Question: can someone say me how to set up a icon mode for my listViewe in qml?
like this:

I know that this mode is available in the c++ version of the listview ('setListMode')but in qml?
Greetings
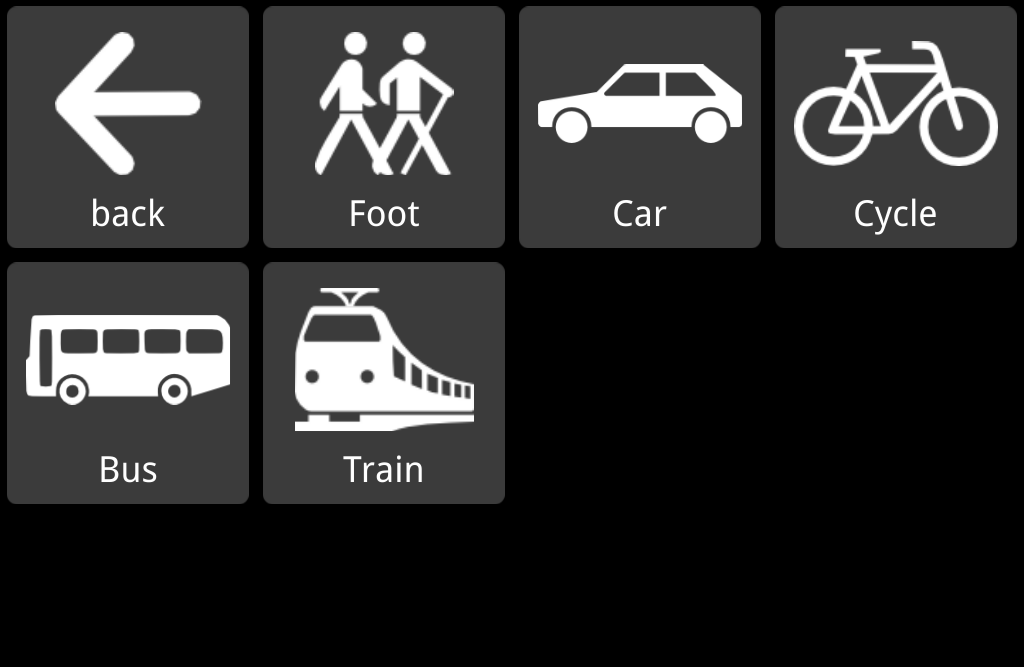
Answer: I don't think there is a default component for this in QML but you can easily do one yourself using the <URL> Component and creating the delegate yourself.
'''
ListModel {
id: modelIcons
ListElement { iconSource: "icon1.jpg"; iconText: "Train1" }
ListElement { iconSource: "icon2.jpg"; iconText: "Train2" }
ListElement { iconSource: "icon3.jpg"; iconText: "Train3" }
ListElement { iconSource: "icon4.jpg"; iconText: "Train4" }
ListElement { iconSource: "icon5.jpg"; iconText: "Train5" }
ListElement { iconSource: "icon6.jpg"; iconText: "Train6" }
ListElement { iconSource: "icon7.jpg"; iconText: "Train7" }
}
Component {
id: delegateListElement
Item {
width: 80
height: width
Column {
Image {
height: 50
width: 50
source: iconSource
}
Text {
text: iconText
}
}
}
}
GridView {
anchors.fill: parent
model: modelIcons
delegate: delegateListElement
focus: true
}
'''